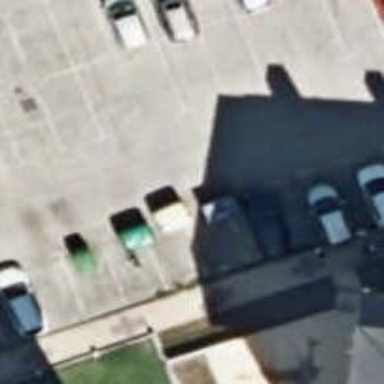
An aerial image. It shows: Recycling container in the area designated for recycling.